Question: I am using ASE to access my Azure Storage Accounts and it works great, but for some reason when I try to access my HDIsight cluster container (the one that has the same name as the HDIsight cluster), I get nothing, it seems to time out without a message. This is quite frustrating. A search turned up nothing so I suspect this is not usual behavior?
Any ideas about what I could do to fix this?
Here is a fiddler screen shot. Looks like it transferred about 15+MB of data, but it never displayed it.... odd.
(note: I just noticed that it actually does work if I try and use ASE from a VM in the same data center as my storage account)

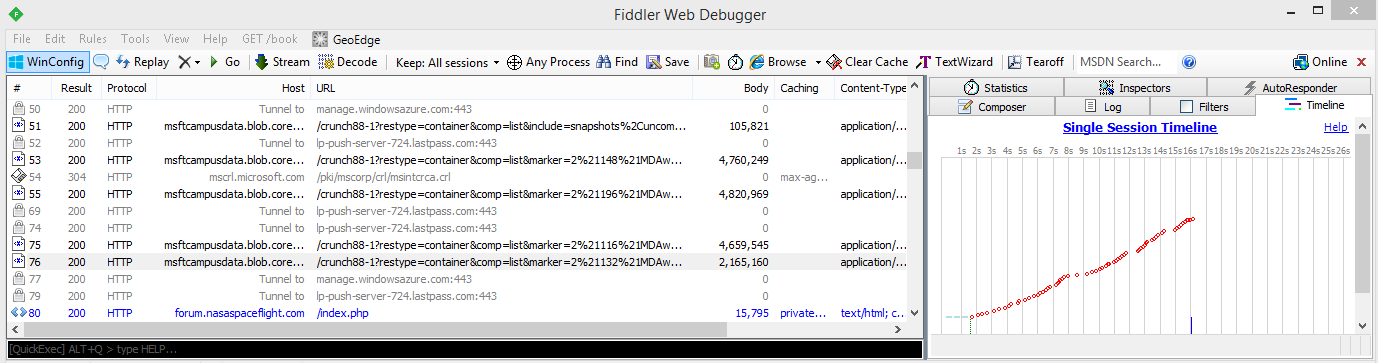
Answer: I haven't looked at the source code of Azure Storage Explorer (ASE) but from the Fiddler trace it seems that ASE is trying to fetch all blobs in your blob containers first and then displaying them in the UI (on the basis of multiple requests to your storage account and requests containing a continuation token as a query string parameter ('marker' parameter)) and it looks like you have lots of blobs in the container. Given that ASE makes use of .Net Storage Client Library, my guess is that it is using 'ListBlobs' method which fetches all blobs in the container instead of 'ListBlobsSegmented' method.
Your options would be:
- - - <URL>